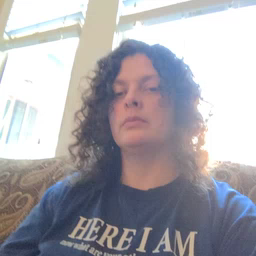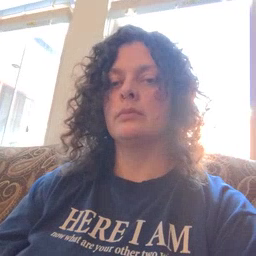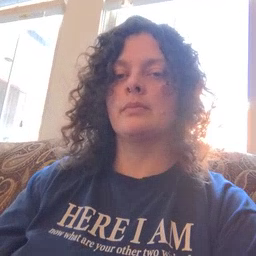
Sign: backyard